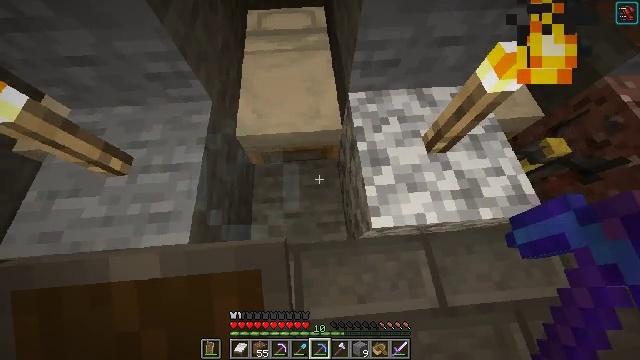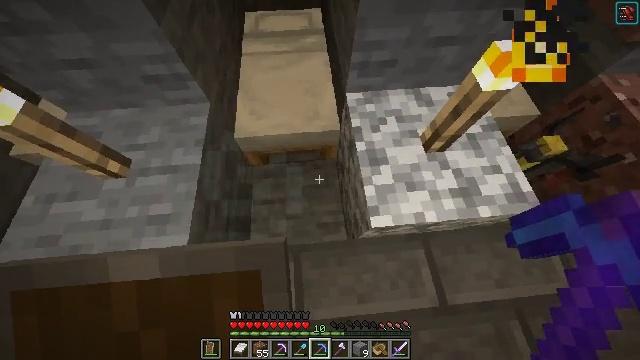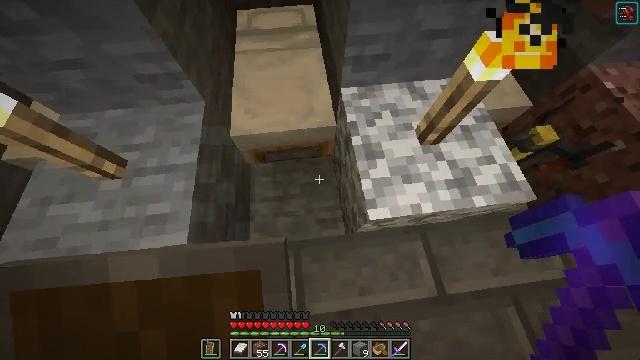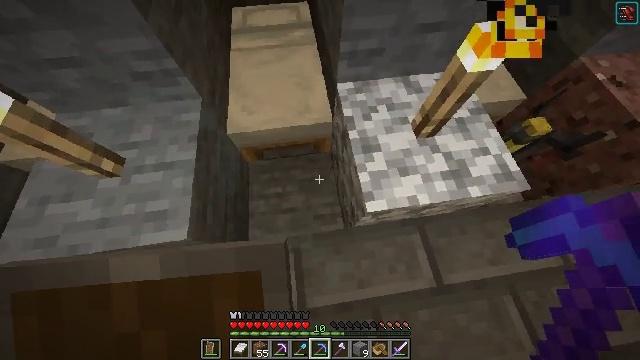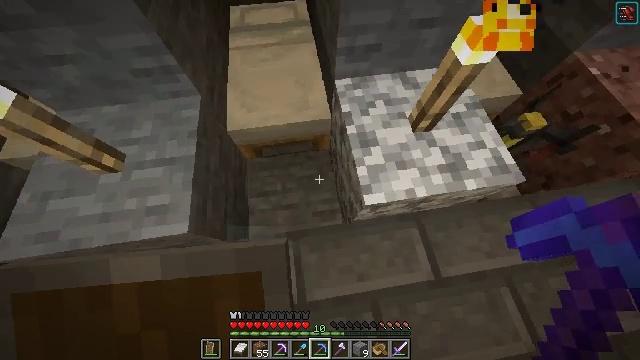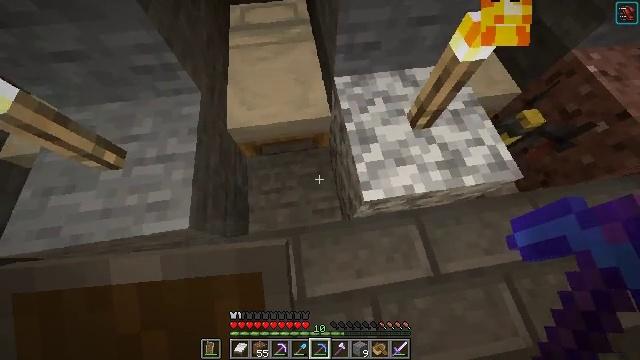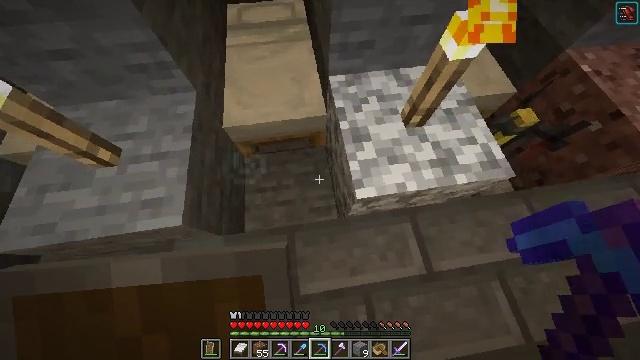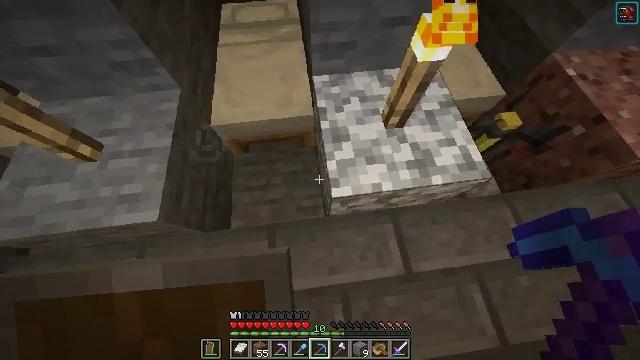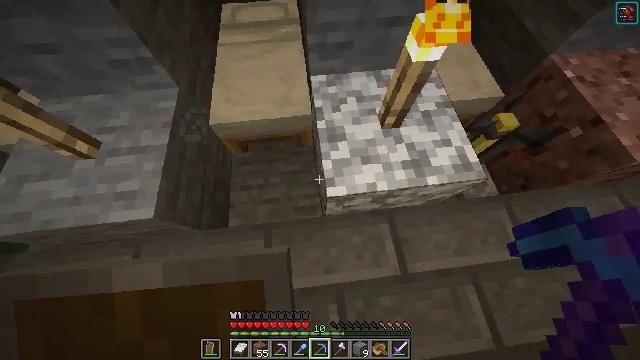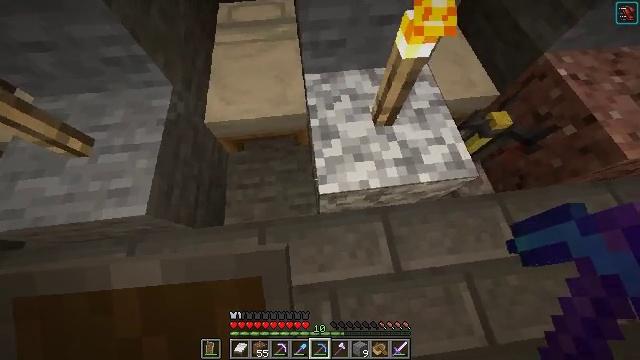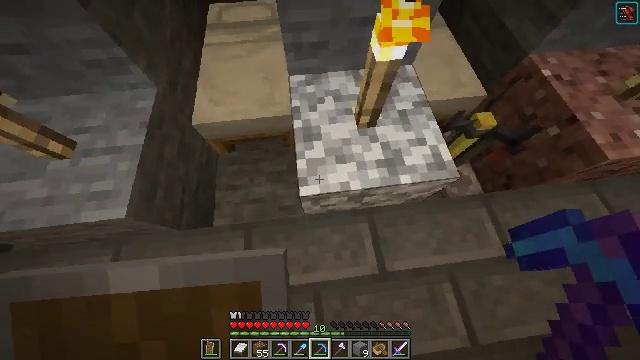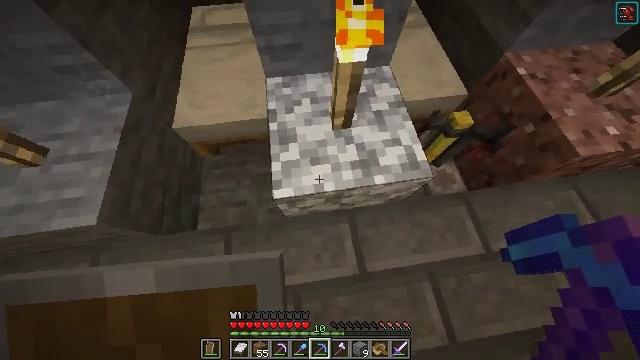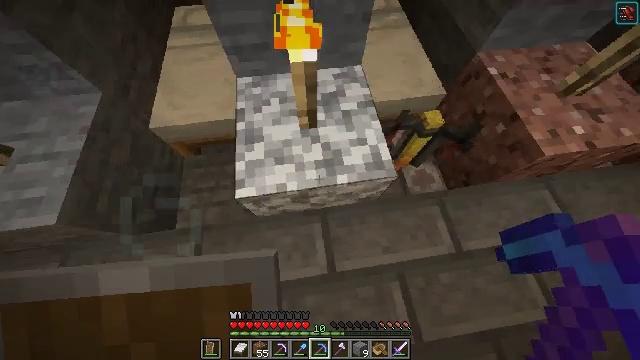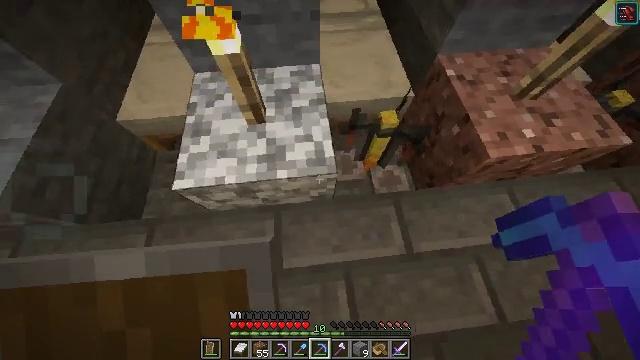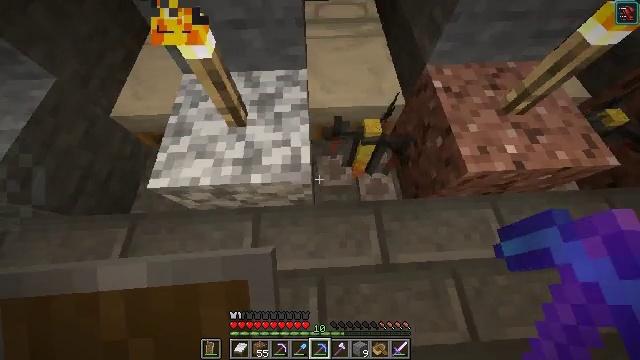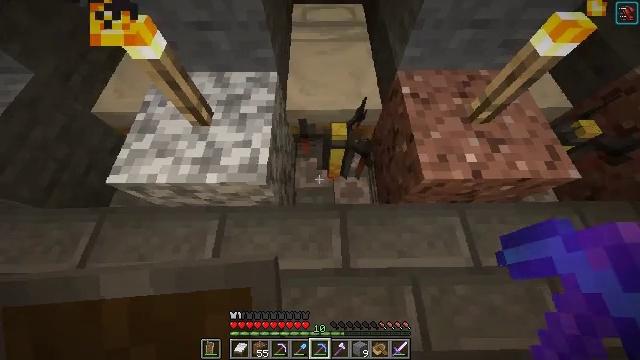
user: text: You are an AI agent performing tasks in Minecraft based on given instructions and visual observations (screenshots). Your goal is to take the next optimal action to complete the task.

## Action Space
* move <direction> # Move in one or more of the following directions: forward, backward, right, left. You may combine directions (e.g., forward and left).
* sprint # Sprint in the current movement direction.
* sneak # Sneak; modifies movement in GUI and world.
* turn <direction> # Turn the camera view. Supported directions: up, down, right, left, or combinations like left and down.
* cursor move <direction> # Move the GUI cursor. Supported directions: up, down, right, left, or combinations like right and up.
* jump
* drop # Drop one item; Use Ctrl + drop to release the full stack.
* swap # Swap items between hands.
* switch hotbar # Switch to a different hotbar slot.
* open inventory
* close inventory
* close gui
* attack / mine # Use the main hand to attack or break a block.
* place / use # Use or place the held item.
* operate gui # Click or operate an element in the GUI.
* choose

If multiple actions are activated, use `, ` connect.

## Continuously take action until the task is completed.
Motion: motion action
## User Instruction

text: Collect the brewing stand for reuse.
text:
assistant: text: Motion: move right
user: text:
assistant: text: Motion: move right, turn right
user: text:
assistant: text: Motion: move right, turn right
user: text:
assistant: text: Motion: move right
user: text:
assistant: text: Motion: move right
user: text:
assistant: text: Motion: move right
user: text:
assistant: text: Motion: turn left
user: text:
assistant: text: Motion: no_op
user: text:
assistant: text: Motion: no_op
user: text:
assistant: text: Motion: move right
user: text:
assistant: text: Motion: move right, turn right
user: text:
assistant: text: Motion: move right
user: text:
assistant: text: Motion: move right, turn left
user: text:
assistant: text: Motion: move right, turn left
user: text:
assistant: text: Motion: turn left
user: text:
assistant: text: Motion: no_op
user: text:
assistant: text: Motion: no_op
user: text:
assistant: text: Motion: no_op
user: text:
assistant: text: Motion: no_op
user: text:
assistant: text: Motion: turn left
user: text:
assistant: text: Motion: turn left
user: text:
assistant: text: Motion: turn left
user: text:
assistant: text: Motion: no_op
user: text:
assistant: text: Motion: attack / mine
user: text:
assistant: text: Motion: turn right, attack / mine
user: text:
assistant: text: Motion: turn right
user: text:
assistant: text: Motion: no_op
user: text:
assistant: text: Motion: no_op
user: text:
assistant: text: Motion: no_op
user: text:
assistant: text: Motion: no_op